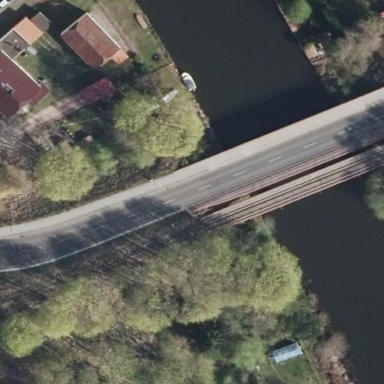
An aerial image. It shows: Man-made bridge.